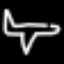
Label: airplane